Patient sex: M
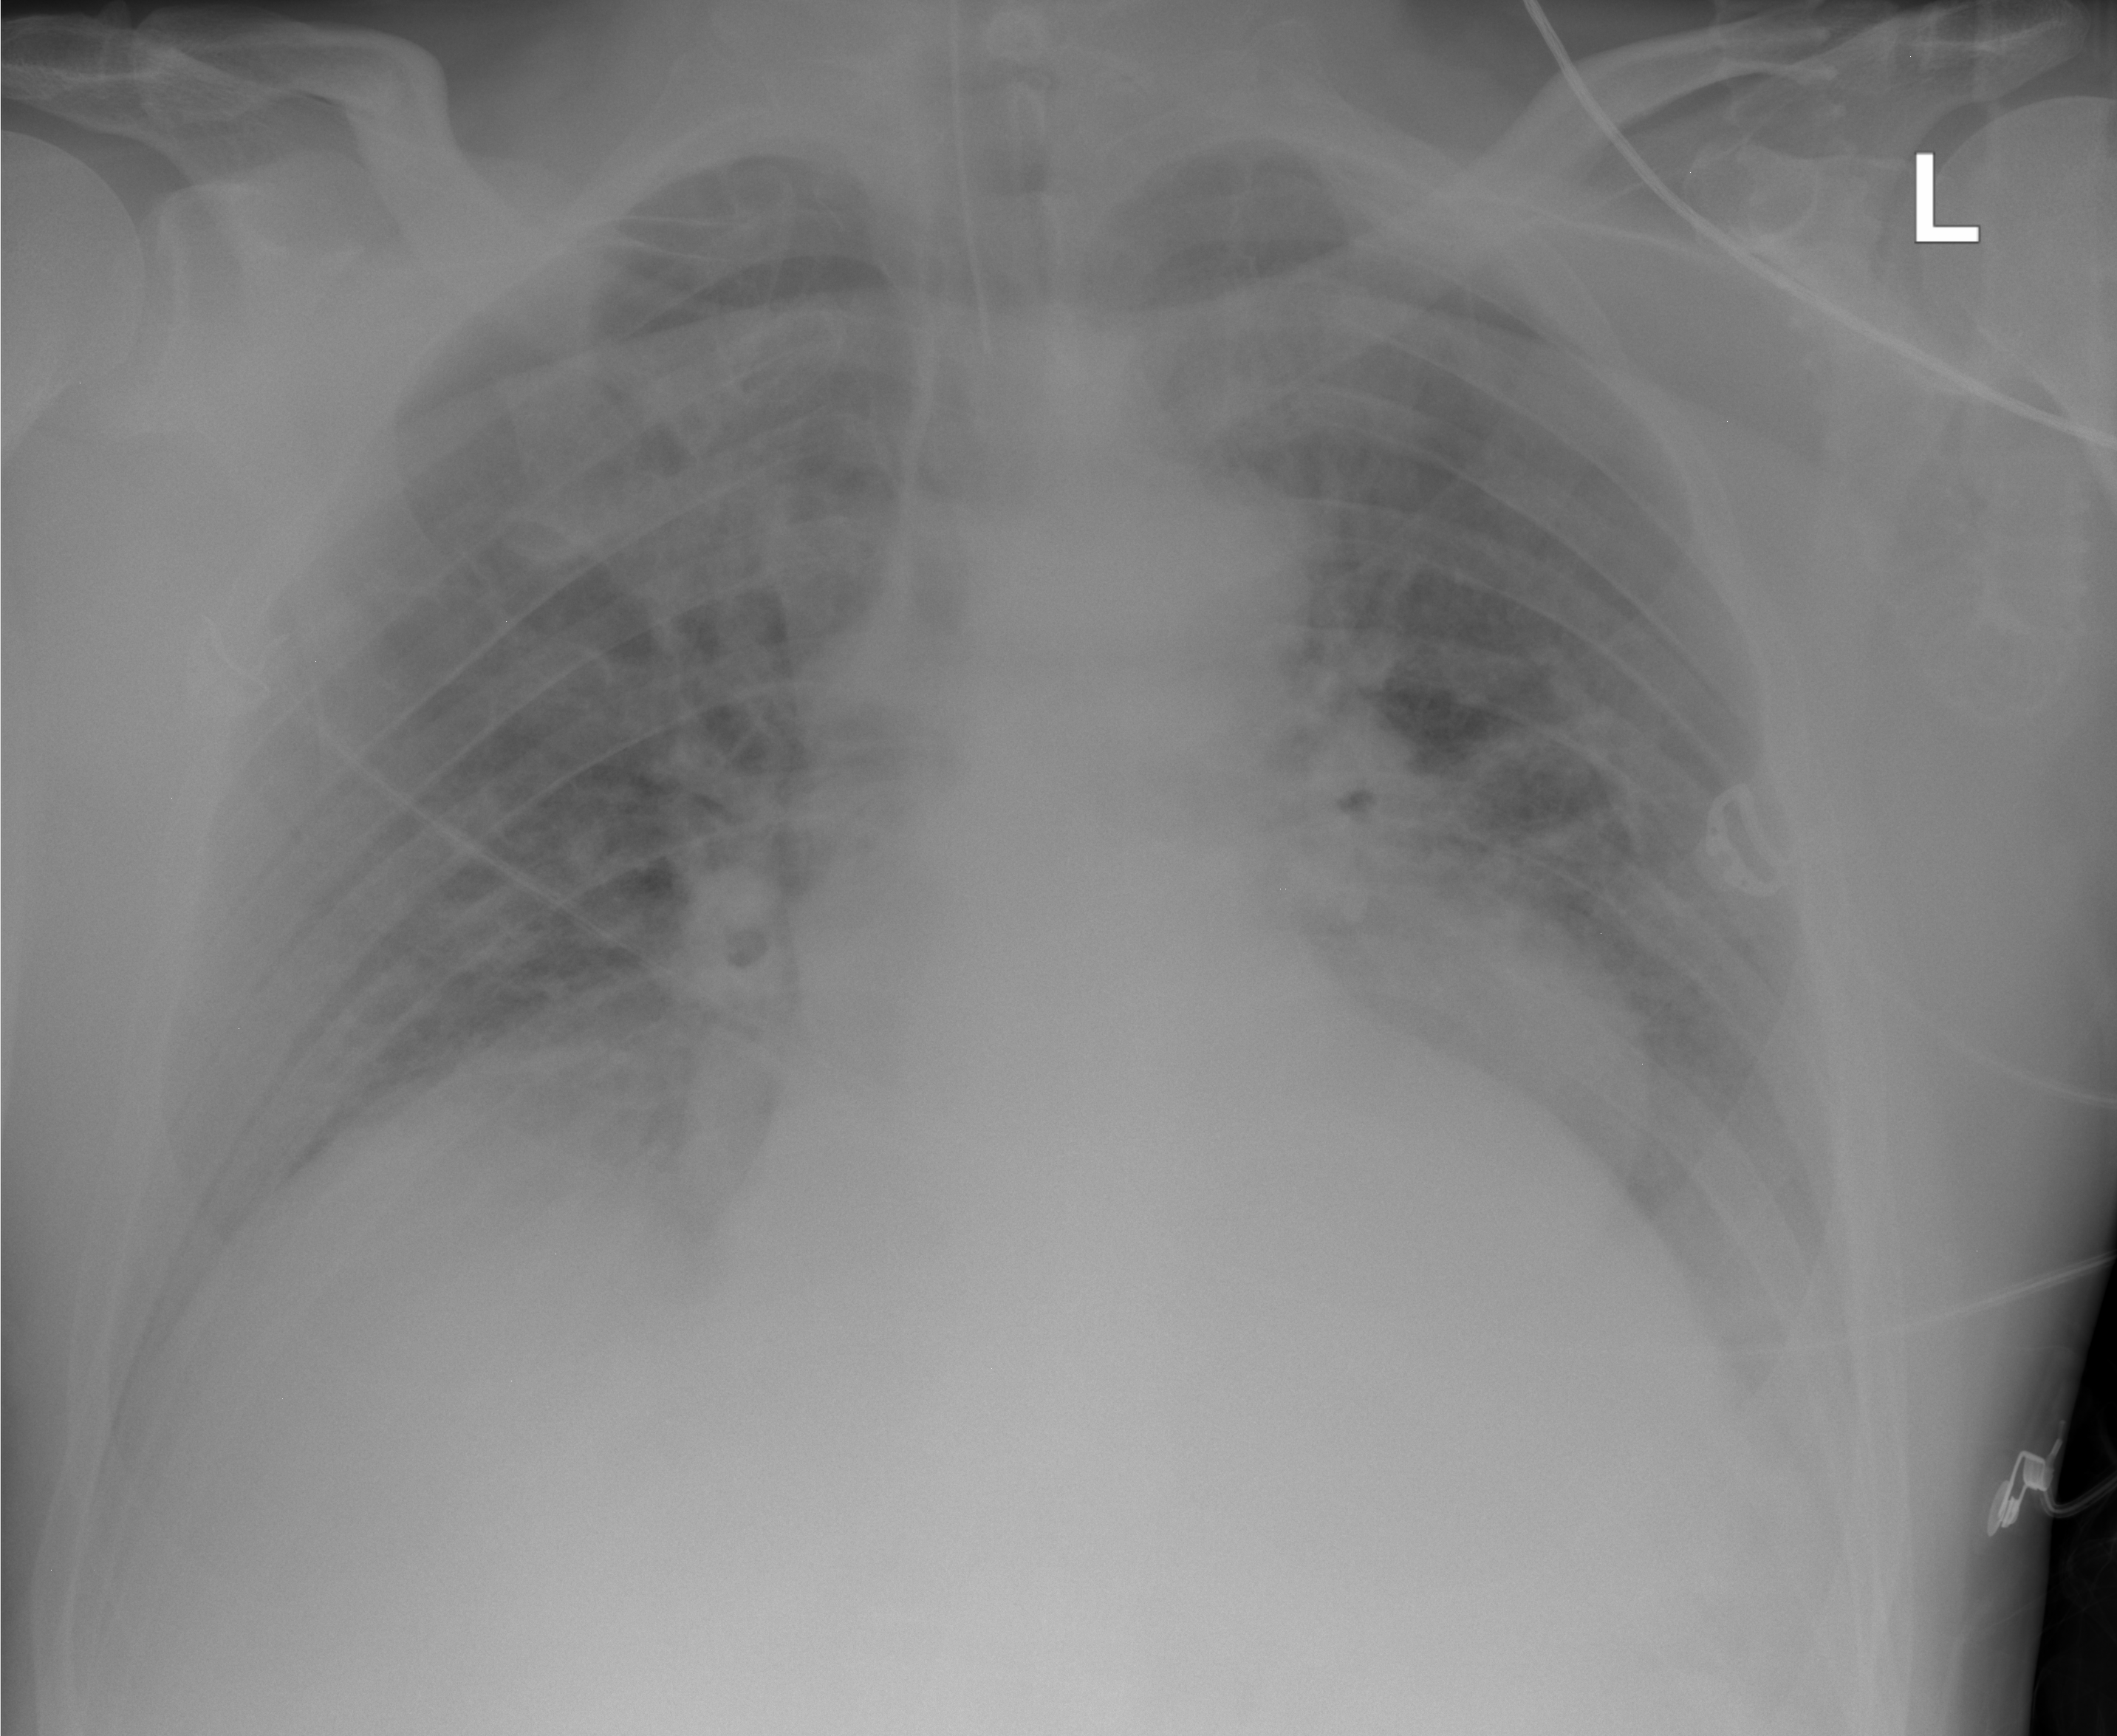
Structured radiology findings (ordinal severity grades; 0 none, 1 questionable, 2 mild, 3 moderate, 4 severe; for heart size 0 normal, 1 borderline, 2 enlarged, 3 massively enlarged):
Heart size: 2
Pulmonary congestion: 2
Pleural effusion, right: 1
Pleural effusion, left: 2
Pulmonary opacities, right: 2
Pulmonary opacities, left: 2
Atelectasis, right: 0
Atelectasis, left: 0